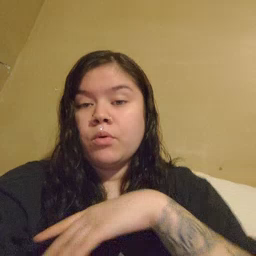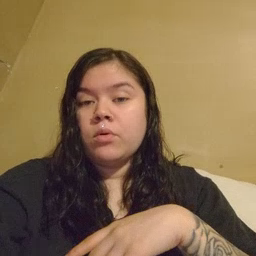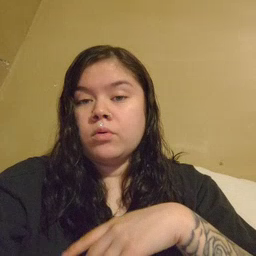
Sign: drink